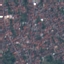
Land use / land cover: Residential